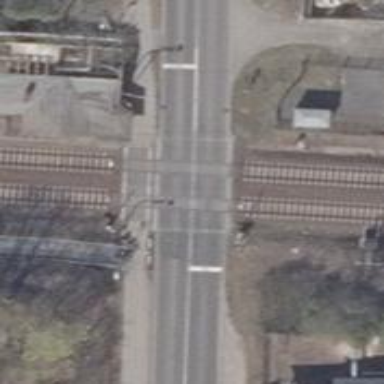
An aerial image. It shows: Level crossing on the railway with lights.